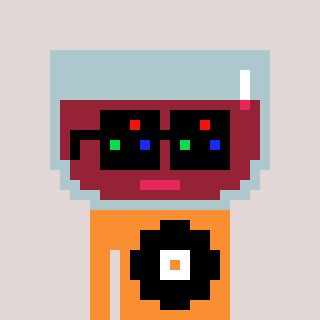
a pixel art character with square black sunglasses, a wine-shaped head and a orange-colored body on a warm background